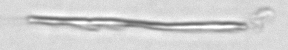
Label: fiber_TAG_external_detritus